Question: Here is some code that runs with no problem:

When I hover over the warning triangles, Spyder tells me that 'datetime' and 'vstack' are "undefined". But they seem to be defined, since the code runs. How can I make those warning triangles go away?
Copy-able code here:
'''
# -*- coding: utf-8 -*-
#%%
import numpy as np
x = np.array([0, 1, 2])
this_year = datetime.date.today().year
y = vstack((x,x))
#%%
'''
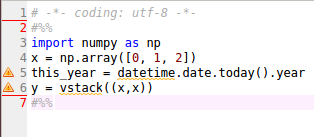
Answer: '''
import datetime and use np.vstack
'''
You have not imported the 'datetime' module and 'vstack' is part of 'numpy' which you imported as 'np'.
I don't see how the code could run without importing datetime and using np.vstack.
Typing the commands into ipython gives 'NameError: name 'datetime' is not defined':
'''
In [3]: import numpy as np
In [4]: x = np.array([0,1,2])
In [5]: this_year = datetime.date.today().year
---------------------------------------------------------------------------
NameError Traceback (most recent call last)
<ipython-input-5-a5c59948ea66> in <module>()
----> 1 this_year = datetime.date.today().year
NameError: name 'datetime' is not defined
'''
your code runs because I think there is a 'site-packages/spyderlib/scientific_startup.py' that imports modules automatically, 'numpy' is included as must 'datetime'.